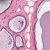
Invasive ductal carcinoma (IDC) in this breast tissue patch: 0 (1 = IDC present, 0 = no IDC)